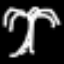
Label: palm tree